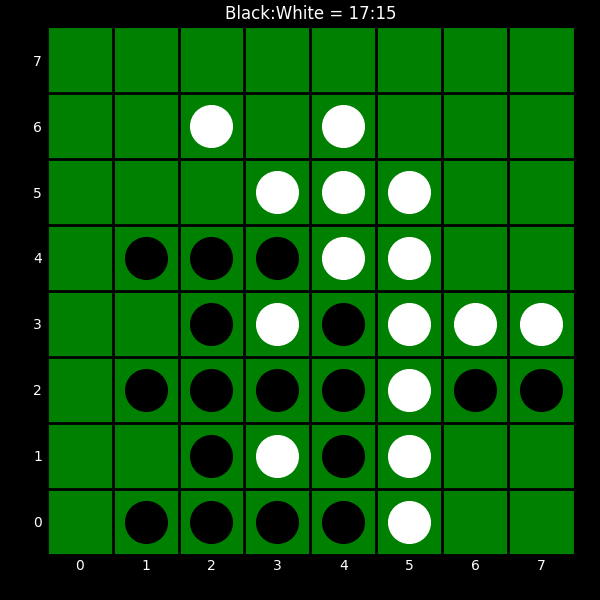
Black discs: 17
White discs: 15